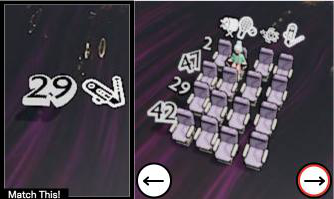
Task: seats
Answer: no